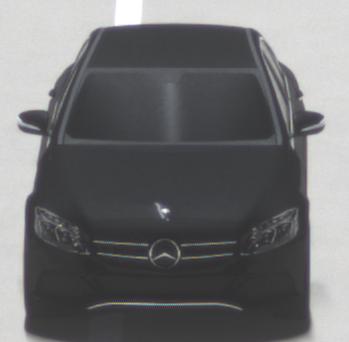
Make: Mercedes-Benz
Model: C 160
Detailed model: C-Class (205) Limousine
Model produced from: 2015/04
Model produced until: 2018/04
Doors: 4
Color: black
Road condition: dry road
Daytime: not specified
Contrast: high contrast